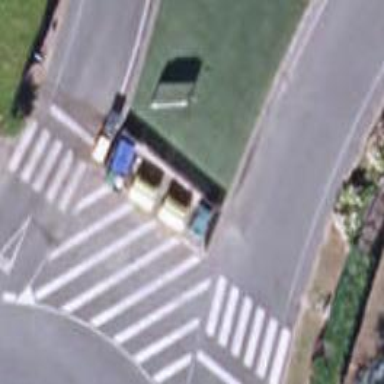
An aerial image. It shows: Recycling container at amenity designated for recycling.